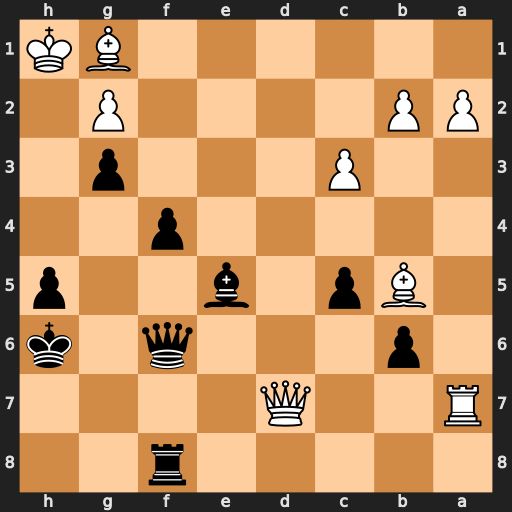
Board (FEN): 5r2/R2Q4/1p3q1k/1Bp1b2p/5p2/2P3p1/PP4P1/6BK
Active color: b
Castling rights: -
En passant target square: -
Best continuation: Rf7 Qh3 Rxa7